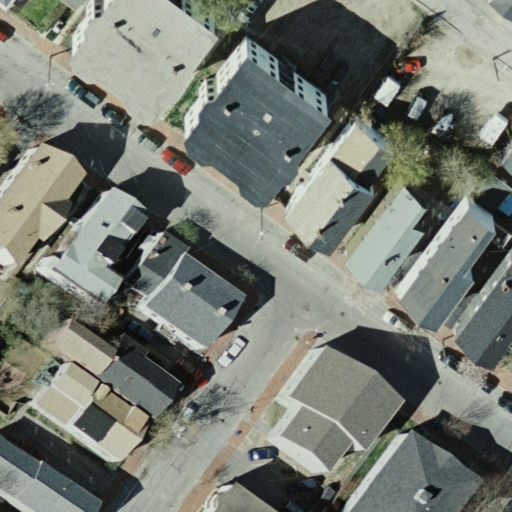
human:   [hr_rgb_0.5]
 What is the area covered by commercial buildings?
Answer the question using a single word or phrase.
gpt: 0m2

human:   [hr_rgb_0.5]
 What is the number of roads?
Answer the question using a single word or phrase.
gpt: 4

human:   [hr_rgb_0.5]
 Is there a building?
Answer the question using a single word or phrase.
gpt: yes

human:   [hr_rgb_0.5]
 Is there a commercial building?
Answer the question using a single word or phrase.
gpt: no

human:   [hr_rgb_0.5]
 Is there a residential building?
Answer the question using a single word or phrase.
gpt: yes

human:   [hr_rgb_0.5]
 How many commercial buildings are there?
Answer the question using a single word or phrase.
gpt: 0

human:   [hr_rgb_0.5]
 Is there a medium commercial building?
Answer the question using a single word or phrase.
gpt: no

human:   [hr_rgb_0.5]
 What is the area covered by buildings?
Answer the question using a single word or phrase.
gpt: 2690m2

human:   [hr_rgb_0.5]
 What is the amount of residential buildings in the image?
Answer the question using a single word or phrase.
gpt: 11

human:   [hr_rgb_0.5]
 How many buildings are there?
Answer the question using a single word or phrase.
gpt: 11

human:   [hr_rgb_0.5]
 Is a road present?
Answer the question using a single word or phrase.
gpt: yes

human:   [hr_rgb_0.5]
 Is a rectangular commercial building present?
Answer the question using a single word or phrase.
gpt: no

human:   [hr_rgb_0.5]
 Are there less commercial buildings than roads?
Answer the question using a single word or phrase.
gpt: yes

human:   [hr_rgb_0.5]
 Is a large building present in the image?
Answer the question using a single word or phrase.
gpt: yes

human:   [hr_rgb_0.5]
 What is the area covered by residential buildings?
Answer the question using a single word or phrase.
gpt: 2690m2

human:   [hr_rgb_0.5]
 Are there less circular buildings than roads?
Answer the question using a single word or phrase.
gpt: yes

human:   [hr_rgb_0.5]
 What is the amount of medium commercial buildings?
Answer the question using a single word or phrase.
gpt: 0

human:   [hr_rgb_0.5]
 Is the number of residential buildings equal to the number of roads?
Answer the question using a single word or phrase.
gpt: no

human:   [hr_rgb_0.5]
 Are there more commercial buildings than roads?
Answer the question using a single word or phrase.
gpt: no

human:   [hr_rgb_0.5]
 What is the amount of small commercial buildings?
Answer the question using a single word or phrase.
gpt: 0

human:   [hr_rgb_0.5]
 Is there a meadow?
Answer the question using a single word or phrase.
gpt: no

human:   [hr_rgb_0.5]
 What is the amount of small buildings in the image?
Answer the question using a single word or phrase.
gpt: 1

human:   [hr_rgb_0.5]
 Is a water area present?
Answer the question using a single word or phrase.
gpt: no

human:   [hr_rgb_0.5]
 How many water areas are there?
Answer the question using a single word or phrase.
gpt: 0

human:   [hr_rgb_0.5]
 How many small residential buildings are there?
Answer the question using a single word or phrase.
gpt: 1

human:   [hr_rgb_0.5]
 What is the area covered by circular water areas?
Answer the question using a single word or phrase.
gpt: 0m2

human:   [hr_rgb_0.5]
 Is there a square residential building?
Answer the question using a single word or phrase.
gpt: no

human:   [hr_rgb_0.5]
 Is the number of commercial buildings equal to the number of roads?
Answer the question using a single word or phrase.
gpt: no

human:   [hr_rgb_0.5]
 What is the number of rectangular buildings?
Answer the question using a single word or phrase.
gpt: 7

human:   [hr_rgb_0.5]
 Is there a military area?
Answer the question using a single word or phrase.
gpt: no

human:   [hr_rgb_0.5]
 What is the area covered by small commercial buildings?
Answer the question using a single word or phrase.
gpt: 0m2

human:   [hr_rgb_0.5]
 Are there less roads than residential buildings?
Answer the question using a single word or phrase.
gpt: yes

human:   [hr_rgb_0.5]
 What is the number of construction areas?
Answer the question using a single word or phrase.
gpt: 0

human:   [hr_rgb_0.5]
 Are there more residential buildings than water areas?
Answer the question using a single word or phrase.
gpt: yes

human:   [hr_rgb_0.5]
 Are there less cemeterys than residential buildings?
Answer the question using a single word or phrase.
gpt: yes

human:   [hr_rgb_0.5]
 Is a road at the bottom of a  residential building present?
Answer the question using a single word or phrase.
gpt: yes

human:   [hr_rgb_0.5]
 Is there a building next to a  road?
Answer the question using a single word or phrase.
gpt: yes

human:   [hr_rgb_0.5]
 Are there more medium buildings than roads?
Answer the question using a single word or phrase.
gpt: yes

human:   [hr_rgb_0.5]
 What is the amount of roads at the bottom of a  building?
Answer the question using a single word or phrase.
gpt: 4

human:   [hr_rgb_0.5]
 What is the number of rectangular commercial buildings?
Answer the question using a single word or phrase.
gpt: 0

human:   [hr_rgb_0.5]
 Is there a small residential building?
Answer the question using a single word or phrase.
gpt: yes

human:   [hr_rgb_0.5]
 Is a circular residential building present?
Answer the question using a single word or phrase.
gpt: no

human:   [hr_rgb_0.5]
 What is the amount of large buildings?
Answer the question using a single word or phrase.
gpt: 1

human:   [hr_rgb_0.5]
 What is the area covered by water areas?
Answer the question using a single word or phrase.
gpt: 0m2

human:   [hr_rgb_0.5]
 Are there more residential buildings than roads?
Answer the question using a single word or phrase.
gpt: yes

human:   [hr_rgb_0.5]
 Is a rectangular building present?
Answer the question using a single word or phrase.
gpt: yes

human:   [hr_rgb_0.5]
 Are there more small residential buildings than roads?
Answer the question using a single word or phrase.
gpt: no

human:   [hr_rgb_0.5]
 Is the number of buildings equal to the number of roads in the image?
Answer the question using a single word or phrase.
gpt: no

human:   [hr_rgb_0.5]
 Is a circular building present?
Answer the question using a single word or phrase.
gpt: no

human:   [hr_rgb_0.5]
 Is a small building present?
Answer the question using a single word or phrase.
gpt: yes

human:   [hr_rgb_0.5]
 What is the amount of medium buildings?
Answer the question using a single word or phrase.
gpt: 9

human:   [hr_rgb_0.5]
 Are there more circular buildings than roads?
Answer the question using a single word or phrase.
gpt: no

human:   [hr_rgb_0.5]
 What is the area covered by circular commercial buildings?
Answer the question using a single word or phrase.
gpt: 0m2

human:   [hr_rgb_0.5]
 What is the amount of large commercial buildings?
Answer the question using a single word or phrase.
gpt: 0

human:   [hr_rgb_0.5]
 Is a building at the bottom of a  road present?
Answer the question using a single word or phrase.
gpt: yes

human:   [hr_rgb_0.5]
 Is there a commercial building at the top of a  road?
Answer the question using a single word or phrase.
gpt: no

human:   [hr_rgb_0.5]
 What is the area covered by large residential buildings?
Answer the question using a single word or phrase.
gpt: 528m2

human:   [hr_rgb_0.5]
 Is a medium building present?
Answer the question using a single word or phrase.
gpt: yes

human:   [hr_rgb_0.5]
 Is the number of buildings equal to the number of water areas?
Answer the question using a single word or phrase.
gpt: no

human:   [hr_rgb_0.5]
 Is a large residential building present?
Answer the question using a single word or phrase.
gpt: yes

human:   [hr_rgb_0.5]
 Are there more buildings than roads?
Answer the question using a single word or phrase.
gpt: yes

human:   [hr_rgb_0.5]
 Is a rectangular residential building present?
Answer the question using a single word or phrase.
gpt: yes

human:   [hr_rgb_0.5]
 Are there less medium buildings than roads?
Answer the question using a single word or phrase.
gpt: no

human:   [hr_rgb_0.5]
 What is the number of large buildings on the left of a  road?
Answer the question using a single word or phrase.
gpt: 1